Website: home-depot
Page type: billing-address
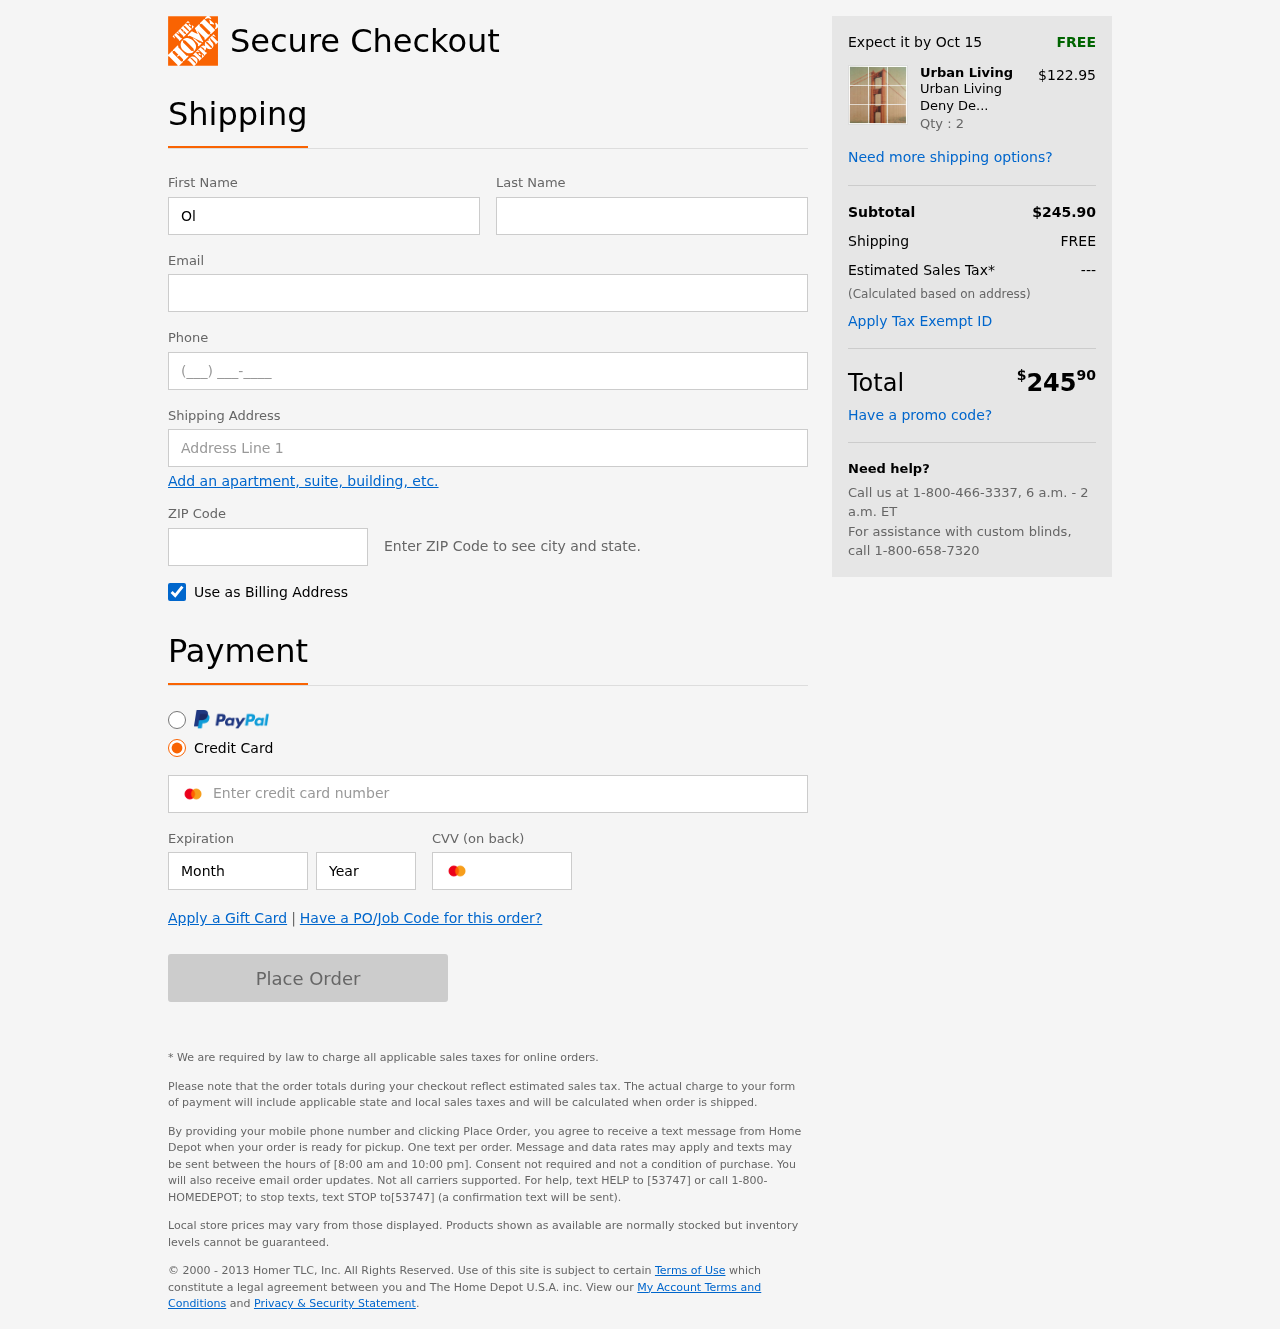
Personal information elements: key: PII_FIRSTNAME
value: Olivia
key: PII_LASTNAME
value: Mann
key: PII_EMAIL
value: olivia_mann@yahoo.com
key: PII_PHONE
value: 9055580338
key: PII_STREET
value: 7487 Montes Mountains
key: PII_POSTCODE
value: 09939
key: PII_CARD_NUMBER
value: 2236 4821 9398 9391
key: PII_CARD_EXPIRY_MONTH
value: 02
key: PII_CARD_CVV
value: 265
Product elements: key: PRODUCT1_BRAND
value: Urban Living
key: PRODUCT1_NAME
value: Urban Living Deny Designs 51865-wwmr01 Wall Art
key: PRODUCT1_PRICE
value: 122.95
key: PRODUCT1_QUANTITY
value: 2
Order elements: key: ORDER_DELIVERY_DATE
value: Oct 15
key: ORDER_SUBTOTAL
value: $245.90
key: ORDER_SHIPPING_COST
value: FREE
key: ORDER_TAX
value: ---
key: ORDER_TOTAL2
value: $24590